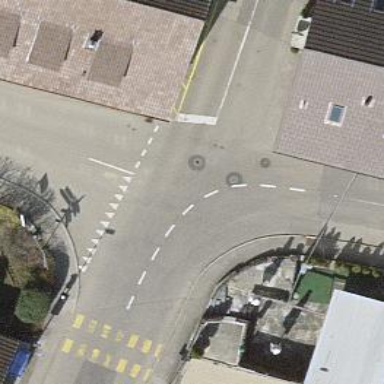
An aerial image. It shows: Road with "give way" sign.